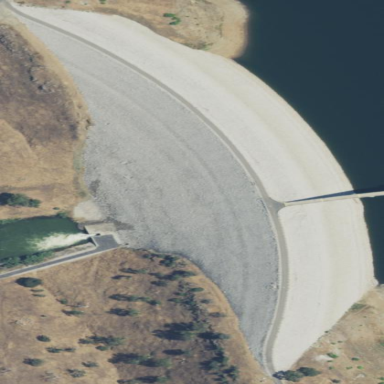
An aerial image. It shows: Dam along waterway.